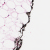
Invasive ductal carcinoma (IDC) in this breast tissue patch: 0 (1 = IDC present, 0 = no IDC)